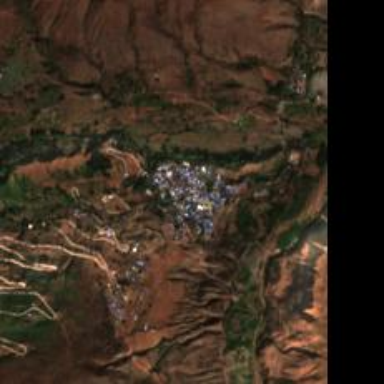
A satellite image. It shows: Ethnic township within town.